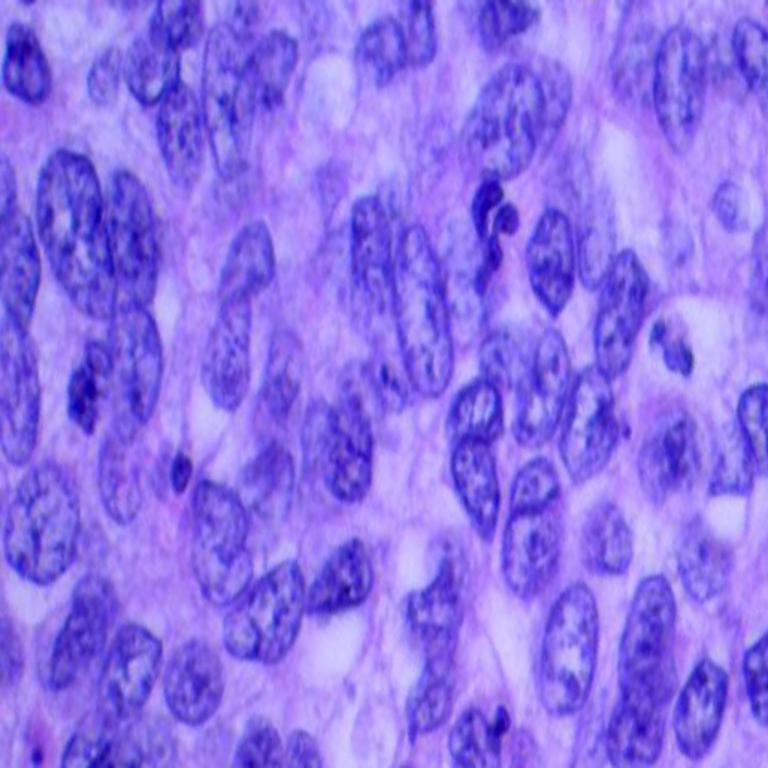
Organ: lung
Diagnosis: squamous carcinomas